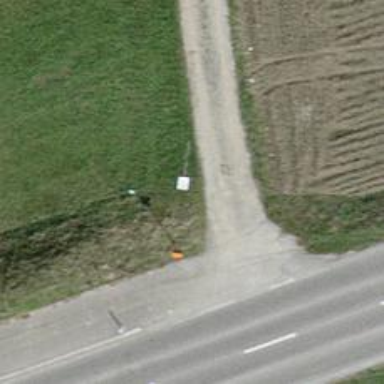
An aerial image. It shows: Pipeline marker.